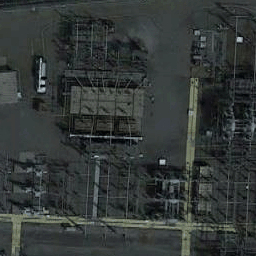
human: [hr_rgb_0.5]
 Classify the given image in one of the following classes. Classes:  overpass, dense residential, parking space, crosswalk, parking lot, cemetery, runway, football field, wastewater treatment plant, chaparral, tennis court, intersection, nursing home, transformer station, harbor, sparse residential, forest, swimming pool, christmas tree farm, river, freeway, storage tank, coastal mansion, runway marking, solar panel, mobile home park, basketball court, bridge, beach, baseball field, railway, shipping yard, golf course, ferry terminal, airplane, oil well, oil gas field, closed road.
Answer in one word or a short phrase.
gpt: transformer station